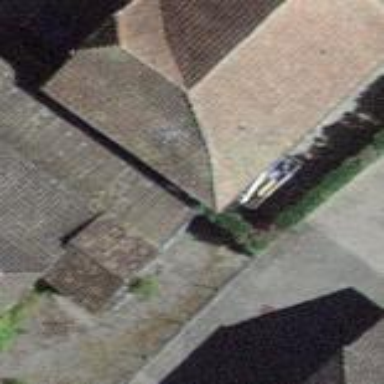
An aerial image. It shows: Barn.